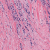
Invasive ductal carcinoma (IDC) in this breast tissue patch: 0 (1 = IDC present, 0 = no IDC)